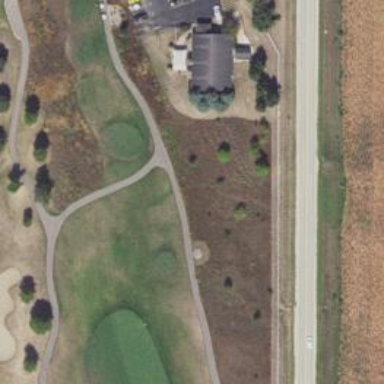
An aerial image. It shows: Golf cartpath that is also road path.